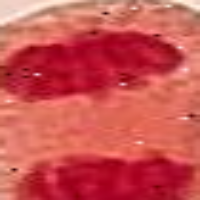
Label: telophase